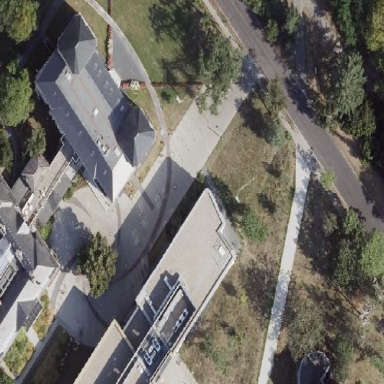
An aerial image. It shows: College building.